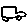
Label: car